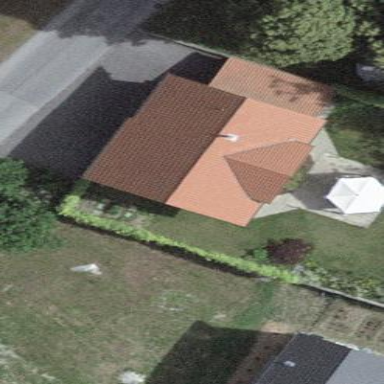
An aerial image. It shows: Detached building.